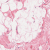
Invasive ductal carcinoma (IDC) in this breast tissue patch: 0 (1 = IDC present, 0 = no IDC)